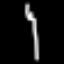
Label: fork